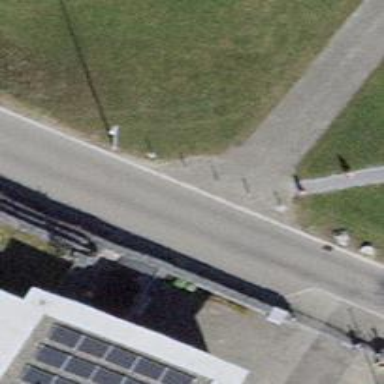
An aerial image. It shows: Bollard.